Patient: sex F, age 59
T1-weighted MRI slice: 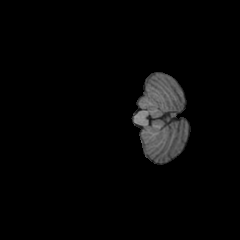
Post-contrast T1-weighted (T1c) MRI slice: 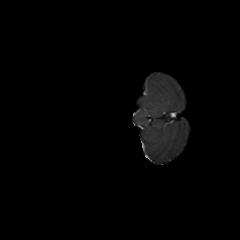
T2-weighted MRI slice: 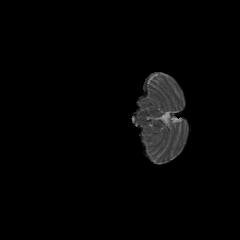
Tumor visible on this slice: no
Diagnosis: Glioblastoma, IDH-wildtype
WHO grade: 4